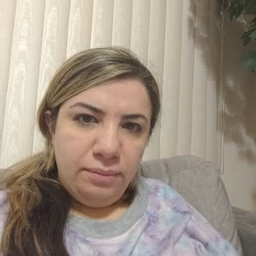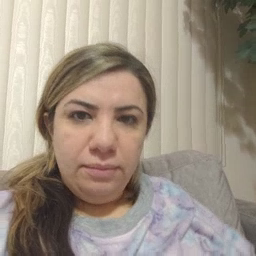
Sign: cowboy